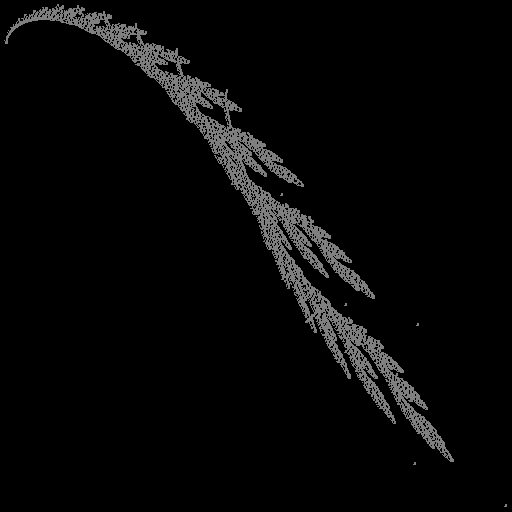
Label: snail